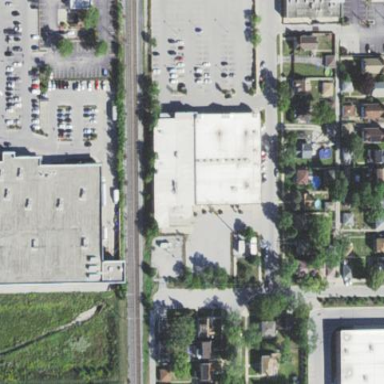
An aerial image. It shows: Retail building.